Field crop: maize
Growth stage: 2
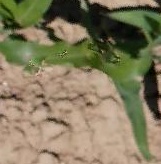
Species: maize